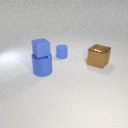
large brown metal cube to the right of large blue metal cylinder